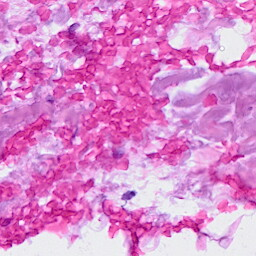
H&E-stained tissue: Breast